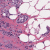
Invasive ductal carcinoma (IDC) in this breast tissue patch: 1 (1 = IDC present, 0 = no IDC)